Question: I am trying to remove all new line or returns from my text however I am having a lot of trouble doing this. Even after I confirm that the new lines have been removed, they still appear visible in the output. What am I doing wrong?

Here is the html text I am trying to parse:
**longDescription":"CUT FROM CANADA AA OR USDA SELECT GRADES OR HIGHER
13.21/kg"*
'''
String flyerHTML = sbFlyer.toString();
System.out.println(flyerHTML.contains("
"));
flyerHTML = flyerHTML.replaceAll("\r\n|\r|\n", " ");
System.out.println(flyerHTML.contains("
"));
System.out.println();
while (flyerHTML.contains(""longDescription":")) {
String longDescription = "";
// LONG DESCRIPTION
flyerHTML = flyerHTML.substring(flyerHTML.indexOf(""longDescription":") + 18);
if (flyerHTML.startsWith("null")) longDescription = "null";
else longDescription = StringEscapeUtils.unescapeHtml4(flyerHTML.substring(1, flyerHTML.indexOf(",") - 1));
System.out.println("LONG DESCRIPTION = " + longDescription);
System.out.println("");
}
'''
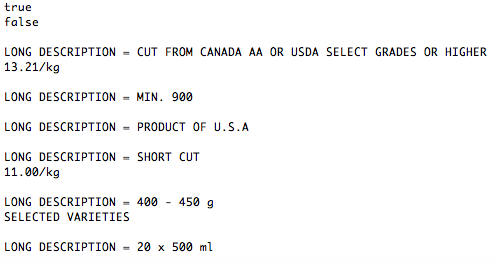
Answer: Why don't you add the replace inside the loop?
'''
while (flyerHTML.contains(""longDescription":")) {
String longDescription = "";
// LONG DESCRIPTION
flyerHTML = flyerHTML.substring(flyerHTML.indexOf(""longDescription":") + 18);
if (flyerHTML.startsWith("null")) longDescription = "null";
else longDescription = StringEscapeUtils.unescapeHtml4(flyerHTML.substring(1, flyerHTML.indexOf(",") - 1));
longDescription = longDescription.replaceAll("\r\n|\r|\n", " ");
System.out.println("LONG DESCRIPTION = " + longDescription);
System.out.println("");
}
'''